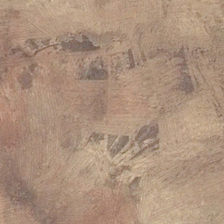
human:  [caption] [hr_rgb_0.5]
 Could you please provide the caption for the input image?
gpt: it is a piece of yellow bareland .

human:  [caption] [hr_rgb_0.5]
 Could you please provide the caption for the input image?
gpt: it is a piece of yellow bareland .

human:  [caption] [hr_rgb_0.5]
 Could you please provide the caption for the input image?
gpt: this is a plain .

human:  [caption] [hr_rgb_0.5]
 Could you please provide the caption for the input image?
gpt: it is brown and dark brown .

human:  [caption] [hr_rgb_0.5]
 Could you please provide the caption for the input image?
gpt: this is a plain .